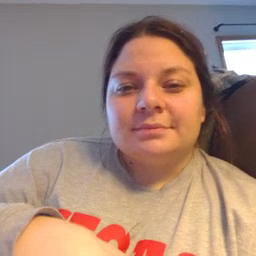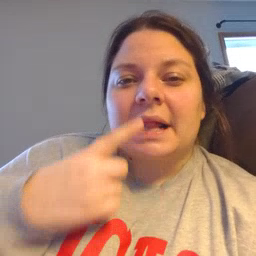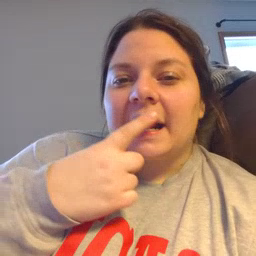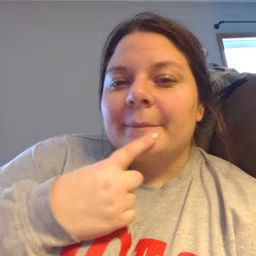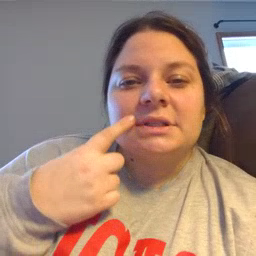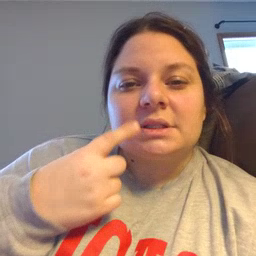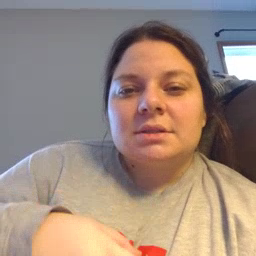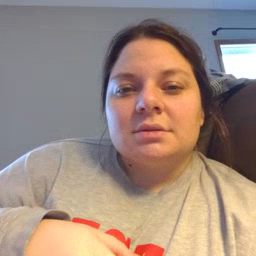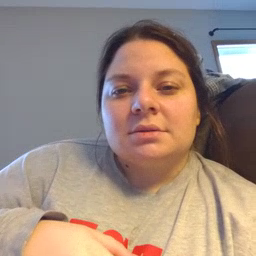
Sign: lips